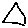
Label: triangle